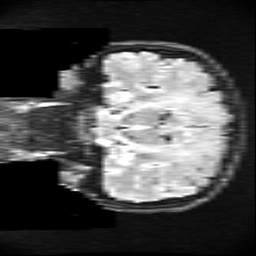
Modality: FLAIR
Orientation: coronal
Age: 26
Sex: female
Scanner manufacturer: ge
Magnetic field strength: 3 T
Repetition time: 11 s
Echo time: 0.1497 s